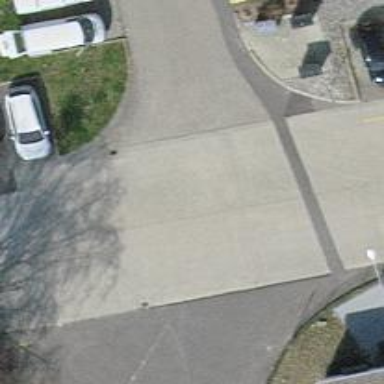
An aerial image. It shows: Asphalt footpath with unmarked crossing.